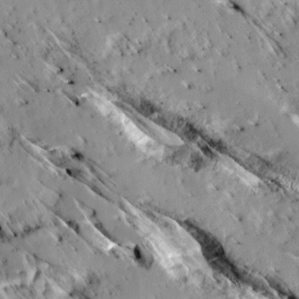
Label: non_frost